Interaction volume radius: 5 \u00c5
Interaction volume height: 20 \u00c5
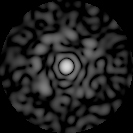
Disorder parameter: 0.8172